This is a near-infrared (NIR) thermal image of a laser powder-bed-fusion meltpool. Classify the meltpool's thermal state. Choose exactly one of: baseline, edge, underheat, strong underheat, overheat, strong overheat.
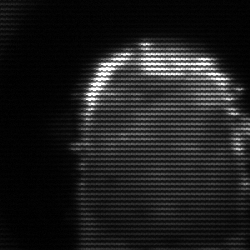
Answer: baseline